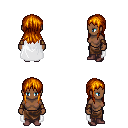
a pixel art fantasy rpg character, female body template, human, dark skin, white cape, robe skirt, dark blonde unkempt hairstyle, cloth bracers, maroon shoes, four views (front, back, left, right), 2x2 character sprite sheet, small pixel art, hard edges, no anti-aliasing